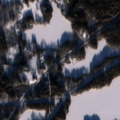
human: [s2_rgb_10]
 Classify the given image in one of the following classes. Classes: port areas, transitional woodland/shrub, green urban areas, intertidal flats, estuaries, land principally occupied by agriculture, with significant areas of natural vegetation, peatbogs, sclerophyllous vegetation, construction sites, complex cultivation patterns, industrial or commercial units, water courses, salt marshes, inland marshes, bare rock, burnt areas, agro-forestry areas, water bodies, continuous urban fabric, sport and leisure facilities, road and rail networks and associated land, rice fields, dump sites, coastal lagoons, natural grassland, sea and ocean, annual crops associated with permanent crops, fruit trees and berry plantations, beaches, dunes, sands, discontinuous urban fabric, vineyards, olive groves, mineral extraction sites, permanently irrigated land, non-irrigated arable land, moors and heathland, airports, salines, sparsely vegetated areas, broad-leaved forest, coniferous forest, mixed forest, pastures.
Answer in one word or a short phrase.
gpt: broad-leaved forest, coniferous forest, mixed forest, water bodies